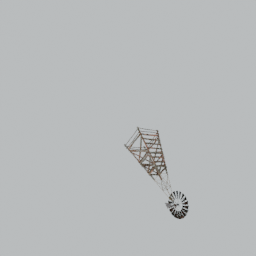
Label: architecture